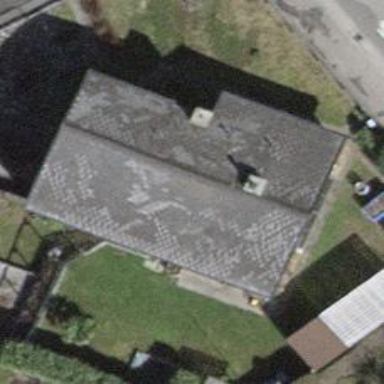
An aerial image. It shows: Detached building.